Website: home-depot
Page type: delivery-shipping
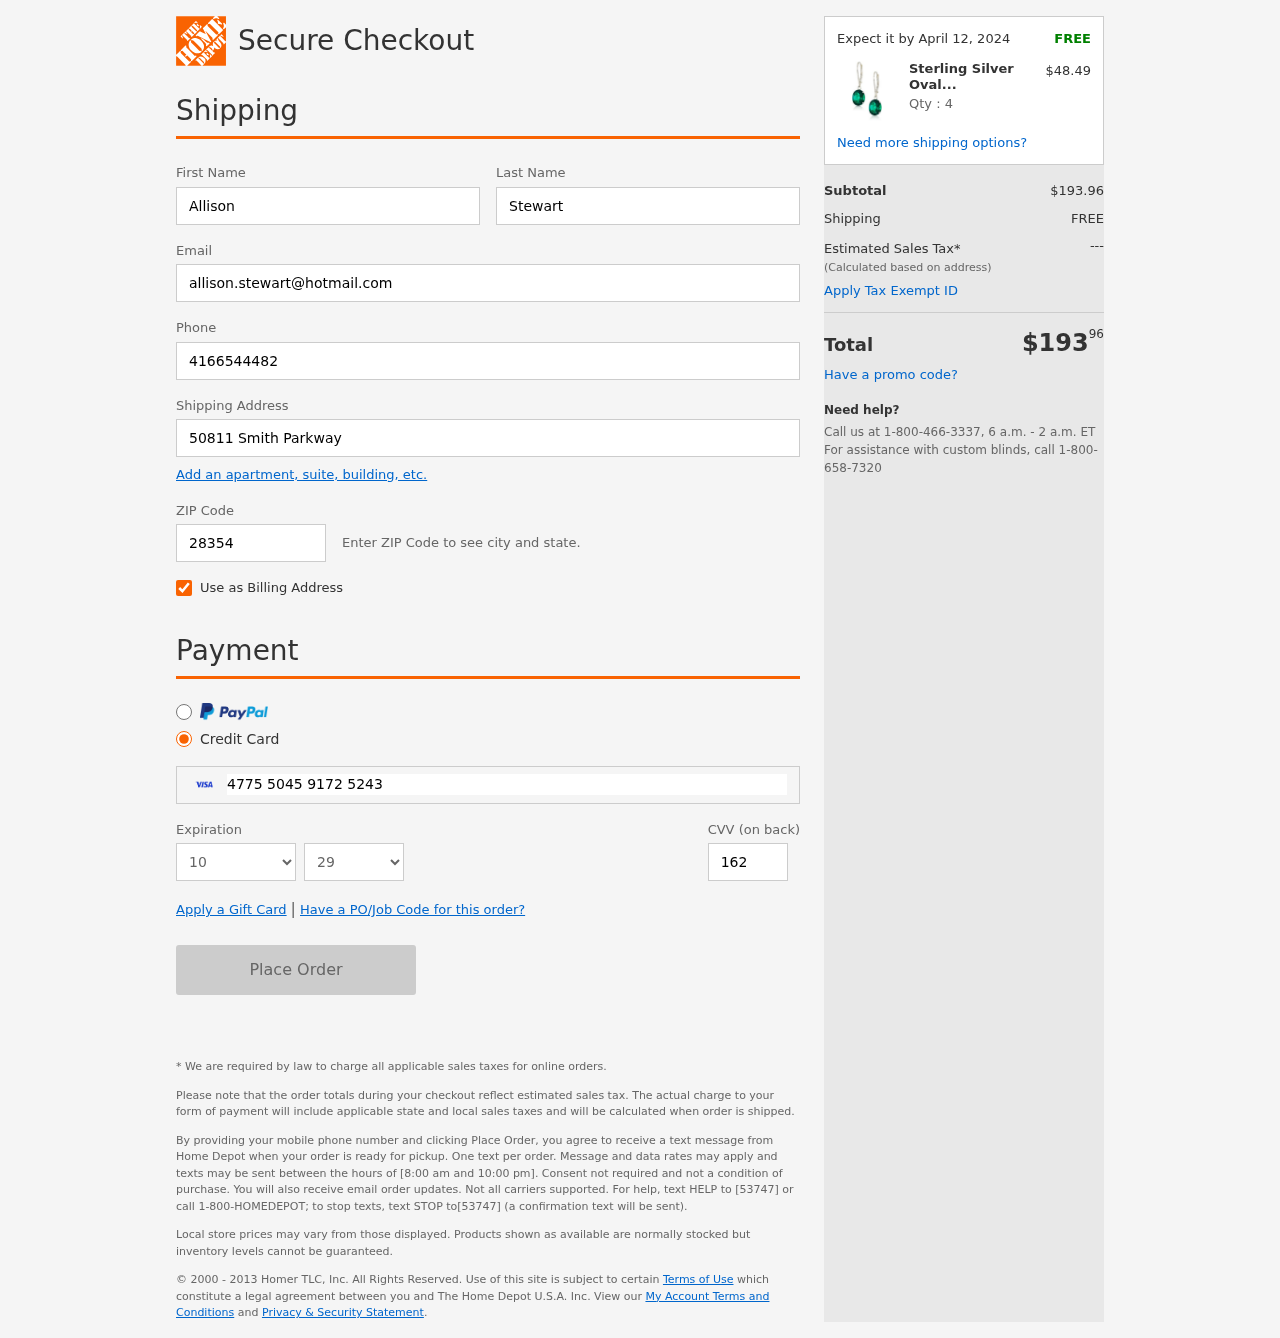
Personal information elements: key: PII_CARD_CVV
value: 162
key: PII_CARD_EXPIRY_MONTH
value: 10
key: PII_CARD_EXPIRY_YEAR
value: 29
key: PII_CARD_NUMBER
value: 4775 5045 9172 5243
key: PII_EMAIL
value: allison.stewart@hotmail.com
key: PII_FIRSTNAME
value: Allison
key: PII_LASTNAME
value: Stewart
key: PII_PHONE
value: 4166544482
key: PII_POSTCODE
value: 28354
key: PII_STREET
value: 50811 Smith Parkway
Product elements: key: PRODUCT1_NAME
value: Sterling Silver Oval Gemstone Dangle Earrings
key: PRODUCT1_PRICE
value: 48.49
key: PRODUCT1_QUANTITY
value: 4
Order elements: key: ORDER_DELIVERY_DATE
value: Expect it by April 12, 2024
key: ORDER_SUBTOTAL
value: $193.96
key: ORDER_SHIPPING_COST
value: FREE
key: ORDER_TOTAL
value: $19396